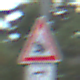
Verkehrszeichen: AmphibienwanderungRechts
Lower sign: RichtungsangabeDurchPfeile5
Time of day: MorningAfternoon
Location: Outdoor (Suburban)
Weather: PartlyCloudy
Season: NotSpecified
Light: Natural